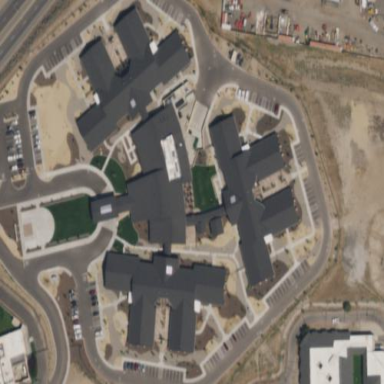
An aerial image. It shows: Nursing home.